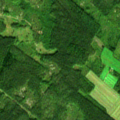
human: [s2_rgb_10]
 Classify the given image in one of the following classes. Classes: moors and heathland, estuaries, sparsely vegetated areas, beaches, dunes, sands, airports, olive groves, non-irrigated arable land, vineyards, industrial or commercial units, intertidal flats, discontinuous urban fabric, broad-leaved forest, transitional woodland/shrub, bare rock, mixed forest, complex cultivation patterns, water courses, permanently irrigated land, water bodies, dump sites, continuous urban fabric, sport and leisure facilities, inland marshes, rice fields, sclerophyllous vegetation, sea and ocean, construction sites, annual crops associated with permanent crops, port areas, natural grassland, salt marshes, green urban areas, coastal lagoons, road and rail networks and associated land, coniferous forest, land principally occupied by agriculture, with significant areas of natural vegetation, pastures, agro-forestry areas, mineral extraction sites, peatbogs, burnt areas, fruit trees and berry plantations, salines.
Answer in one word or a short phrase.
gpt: non-irrigated arable land, coniferous forest, mixed forest, transitional woodland/shrub